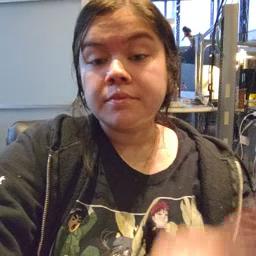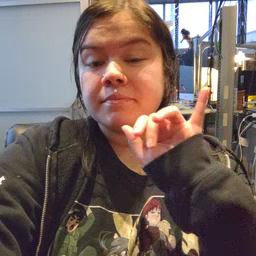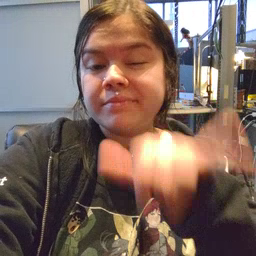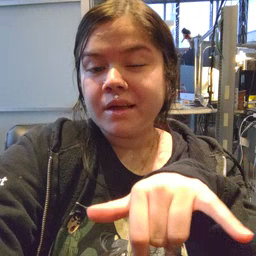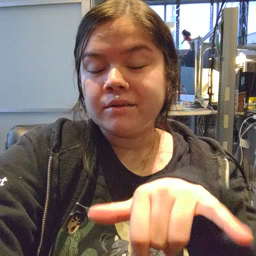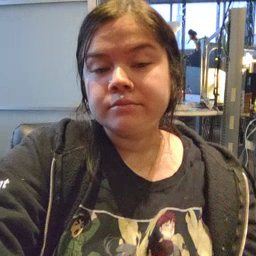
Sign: that